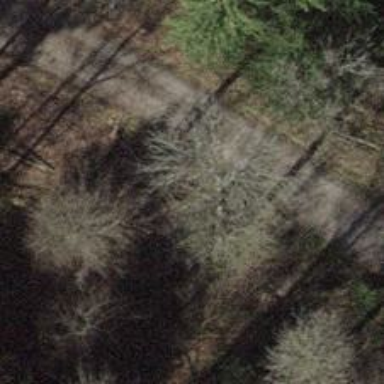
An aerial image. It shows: Gravel track with grade2 quality.